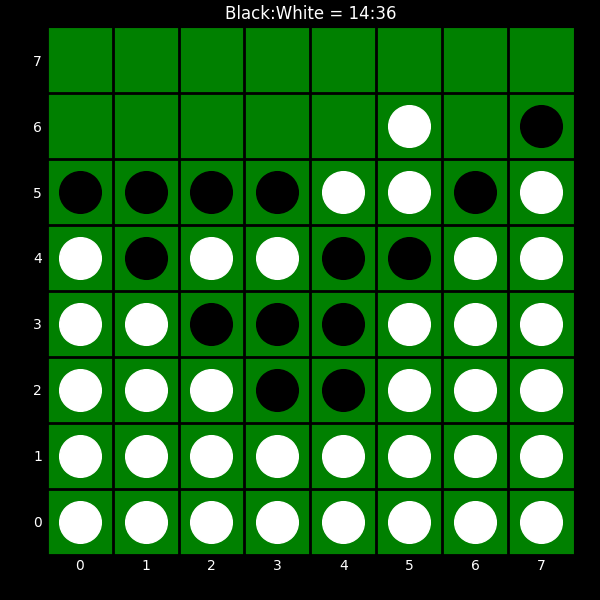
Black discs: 14
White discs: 36